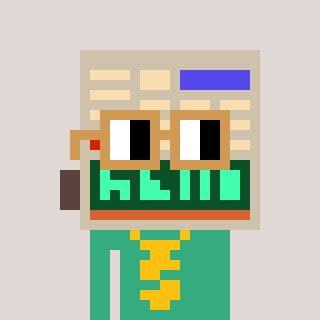
a pixel art character with square brown glasses, a calculator-shaped head and a teal-colored body on a warm background